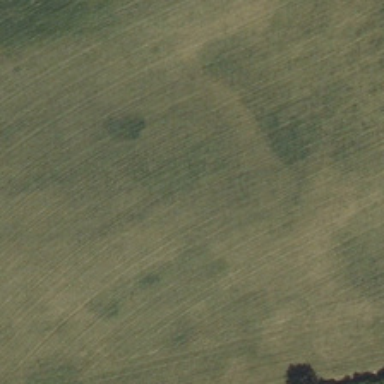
Several green plants are near a large piece of green meadow .